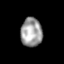
Tissue: skin
Cell type: Epithelial cells
Senescence score: 0.2409
Nuclear area (px): 604
Mean DAPI intensity: 159.536